Question: I'm trying to get data from my server using JSON and put the retrieved data to arrays
this is the fonction to retrieve
'''
public void getNewsFromServer(int beg){
InputStream is = null;
String result = "";
ArrayList<NameValuePair> nameValuePairs = new ArrayList<NameValuePair>();
nameValuePairs.add(new BasicNameValuePair("beg", Integer.toString(beg)));
try {
HttpClient httpclient = new DefaultHttpClient();
HttpPost httppost = new HttpPost(strURL);
httppost.setEntity(new UrlEncodedFormEntity(nameValuePairs));
HttpResponse response = httpclient.execute(httppost);
HttpEntity entity = response.getEntity();
is = entity.getContent();
} catch (Exception e) {
Toast.makeText(context, e.toString(), Toast.LENGTH_LONG).show();
}
// conversion of the query into string
try {
BufferedReader reader = new BufferedReader(new InputStreamReader(is,
"iso-8859-1"), 8);
StringBuilder sb = new StringBuilder();
String line = null;
while ((line = reader.readLine()) != null) {
sb.append(line + "
");
}
is.close();
result = sb.toString();
} catch (Exception e) {
Toast.makeText(context, e.toString(),Toast.LENGTH_LONG).show();
}
try {
JSONArray jArray = new JSONArray(result);
for (int i = 0; i < jArray.length(); i++) {
JSONObject json_data = jArray.getJSONObject(i);
id_news[i] = Integer.toString(json_data.getInt("id_news"));
categorie[i] = json_data.getString("categorie");
intitule[i] = json_data.getString("intitule");
image[i] = json_data.getString("image");
}
}catch (Exception e){
Toast.makeText(context, e.toString(),
Toast.LENGTH_LONG).show();
}
}
'''
And this the
'''
String [] id_news= new String [20];
String [] categorie= new String [20];
String [] intitule= new String [20];
String [] image= new String [20];
@Override
protected void onCreate(Bundle savedInstanceState) {
super.onCreate(savedInstanceState);
...
try{
//get data from the server and put it in tables
getNewsFromServer(beg);
}catch(NullPointerException e)
{
Toast.makeText(this, e.toString(), Toast.LENGTH_LONG).show();
e.getStackTrace();
}
}
'''
but i always get NULLPointerException
help please
these the logCat trace

this the initialisation of the context
but it generate another exceptions and and ..
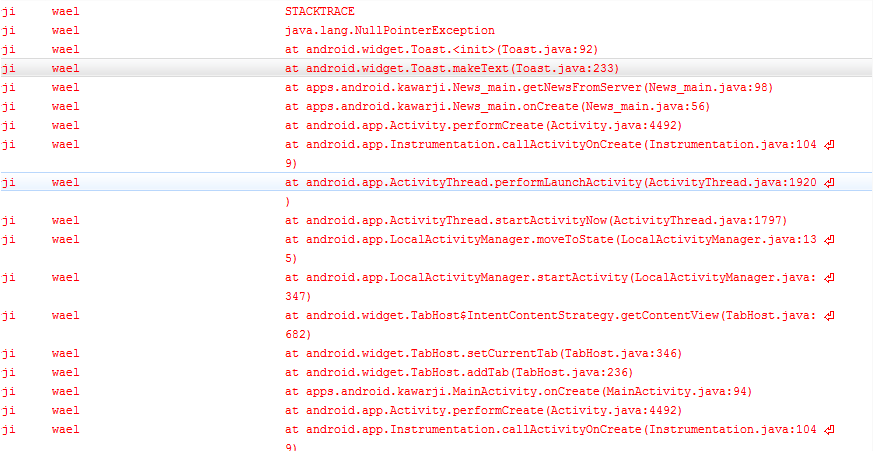
Answer: i fixe the problem by using the AsynkTask
'''
private class Asyn_GetNewsFromServer extends AsyncTask<Void, Void, Void> {
@Override
protected Void doInBackground(Void... params) {
getNewsFromServer(beg);
return null;
}
@Override
protected void onPostExecute(Void result) {
// TODO Auto-generated method stub
super.onPostExecute(result);
//do what ever you want
}
}
'''
thx for your help